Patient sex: F
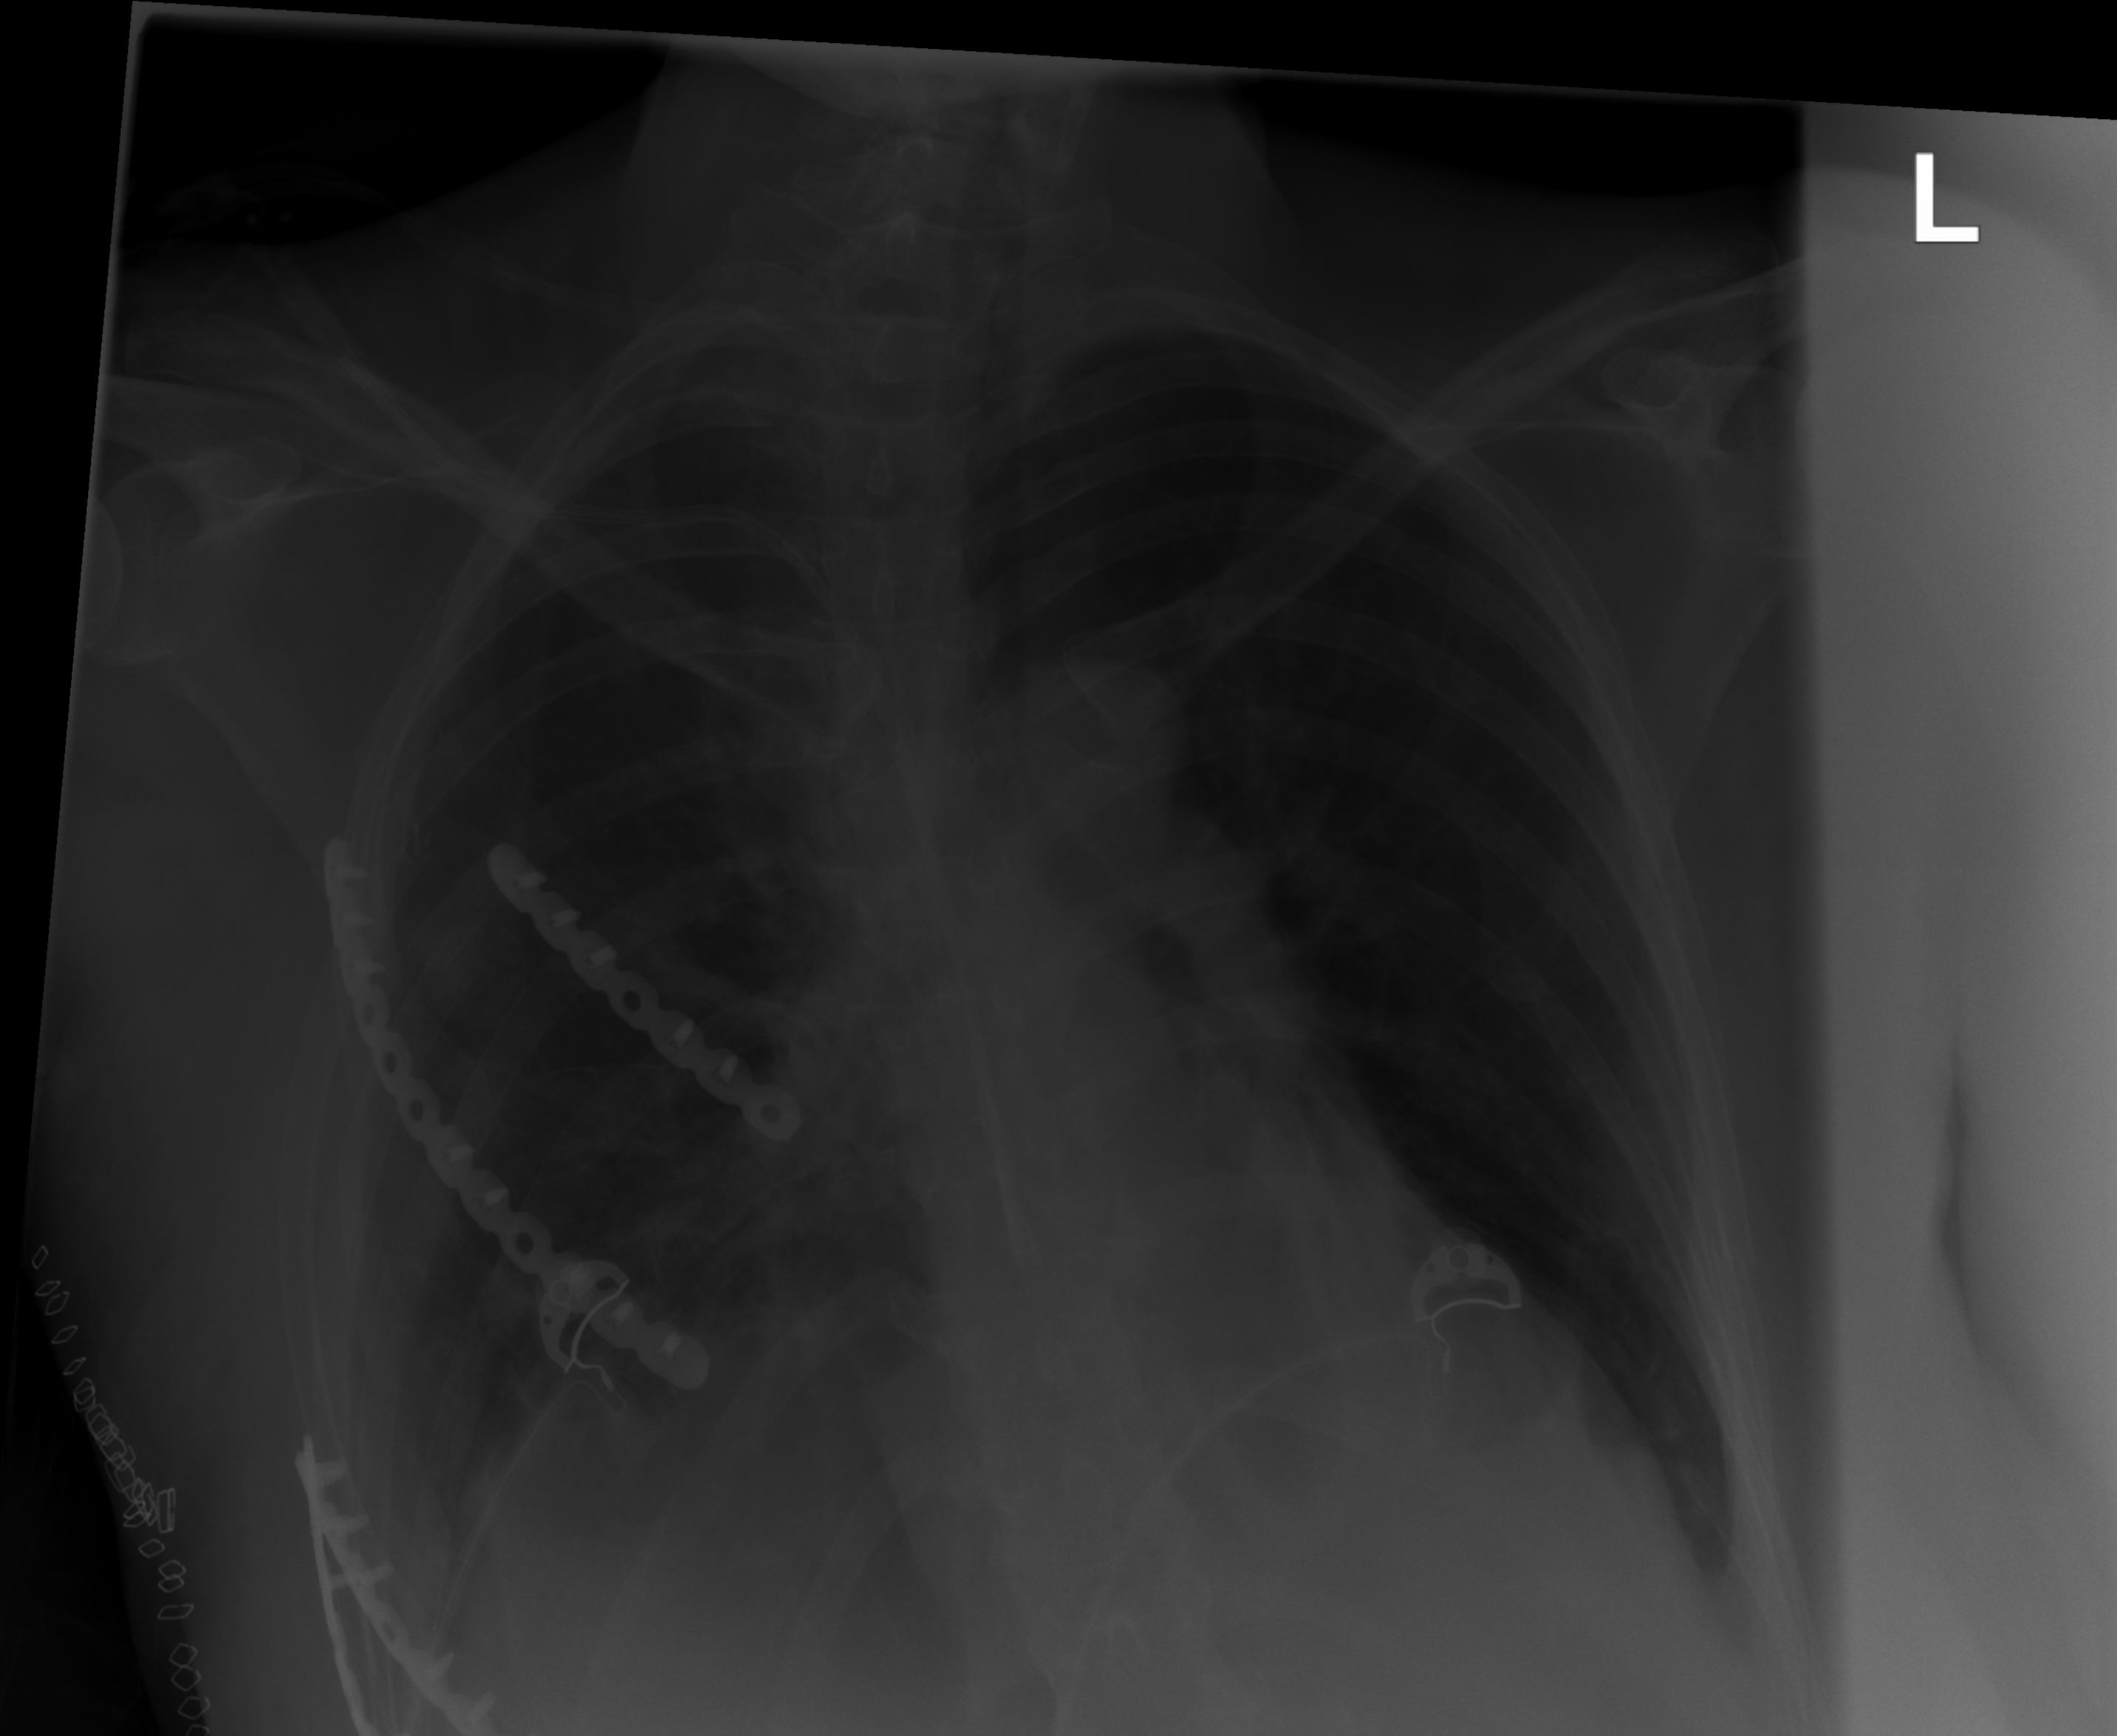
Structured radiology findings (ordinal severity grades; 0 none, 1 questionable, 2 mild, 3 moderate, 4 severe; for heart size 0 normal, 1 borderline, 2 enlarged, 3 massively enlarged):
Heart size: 1
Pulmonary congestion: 0
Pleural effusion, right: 2
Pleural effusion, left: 2
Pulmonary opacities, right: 1
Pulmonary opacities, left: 0
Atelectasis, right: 2
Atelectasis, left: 2